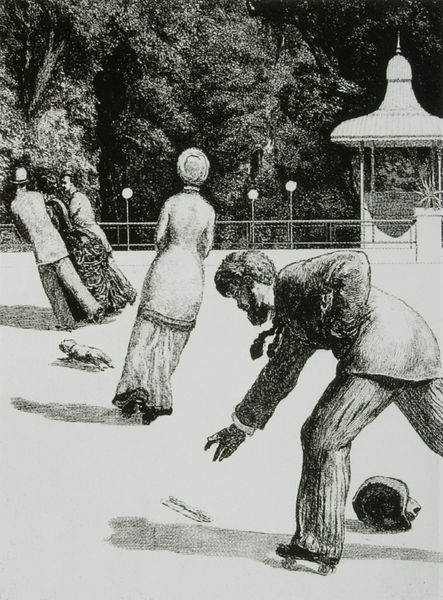
Titel: Phantasie über den Fund eines Handschuhs; 2.Handlung
Künstler: Max Klinger
Standort: München
Institution: Staatliche Graphische Sammlung
Schlagwörter: baum, hand, laub, mann, schatten, weiß, bäume, frauen, menschen, stadt, bewegung, damen, elegant, frankreich, frau, grau, handschuh, hut, jahrhundertwende, kleid, lampe, lampen, laterne, laternen, licht, männer, rücken, schwarz, zeichnung, dach, dackel, dame, eis, haus, hund, park, tier, zaun, gespräch, haube, rock, schleife, anzug, bart, hemd, hose, jacke, jung, mütze, spitze, vollbart, hals, herr, wind, brüstung, gitter, mantel, paar, personen, england, kontrast, schräg, wald, stock, hündchen, taille, bewegen, holzschnitt, man, laufen, formen, grafik, graphik, klein, linien, herbst, winter, spazieren, platz, figuren, häuschen, sturm, wehen, jugendstil, krawatte, freizeit, halstuch, gestreift, streifen, metall, geländer, läufer, klinger, max klinger, fliege, jacket, fallen, frühling, spiel, pärchen, bücken, gentleman, kegel, kohle, druck, schwarz weiß, radierung, stich, brille, backenbart, fraue, bleistift, helm, manschette, flanieren, fahren, schlips, hellgrau, fall, sturz, bahn, anzu, wäldchen, signac, schlittschuhlaufen, pavillon, pavillion, schief, tailliert, absperrung, schwaz, und, zeichnng, gleiten, kufen, gleichgewicht, eisfläche, schlittschuh, schlittschuhe, eislauf, eislaufen, eisläufer, paarlauf, schlittschuhläufer, päärchen, schwerkraft, flächenhaft, gleitschuhe, eisbahn, rollschuh, rollschuhbahn, rollschuhe, boule spiele, fluh, gleitschuh, greift, kufe, läuferin, rollschuhl, rollschuhlauf, rollschuhläufer, schlittschu fahren, schlittschuh fahren, schlittschuhlauf, schwanken, punktualismus, eisstock, outdoor, handschauh, ungleichgewicht, taumeln, bewehung, schlittschuläufer, stick, amuröses, kuffe